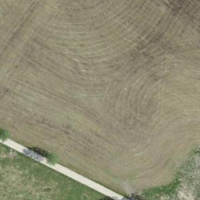
EUNIS habitat code: 52
Species observed at this site:
Silene dioica